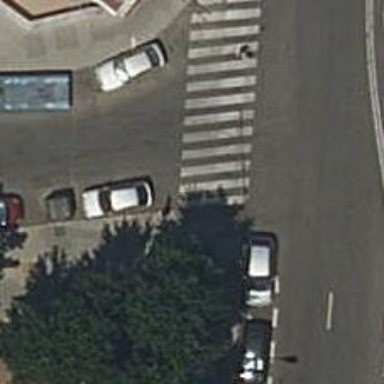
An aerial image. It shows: Uncontrolled zebra crossing on the road.